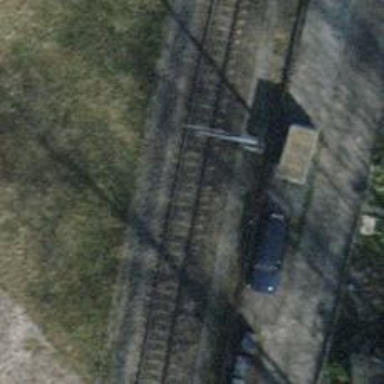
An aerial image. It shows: Single-track electrified railway with contact line.